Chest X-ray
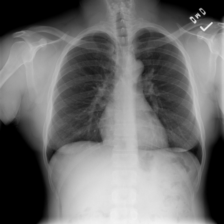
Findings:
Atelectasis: negative
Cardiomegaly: negative
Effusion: negative
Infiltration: negative
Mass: negative
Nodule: negative
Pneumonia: negative
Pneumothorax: negative
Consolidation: negative
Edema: negative
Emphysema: negative
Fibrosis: negative
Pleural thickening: negative
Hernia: negative